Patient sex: F
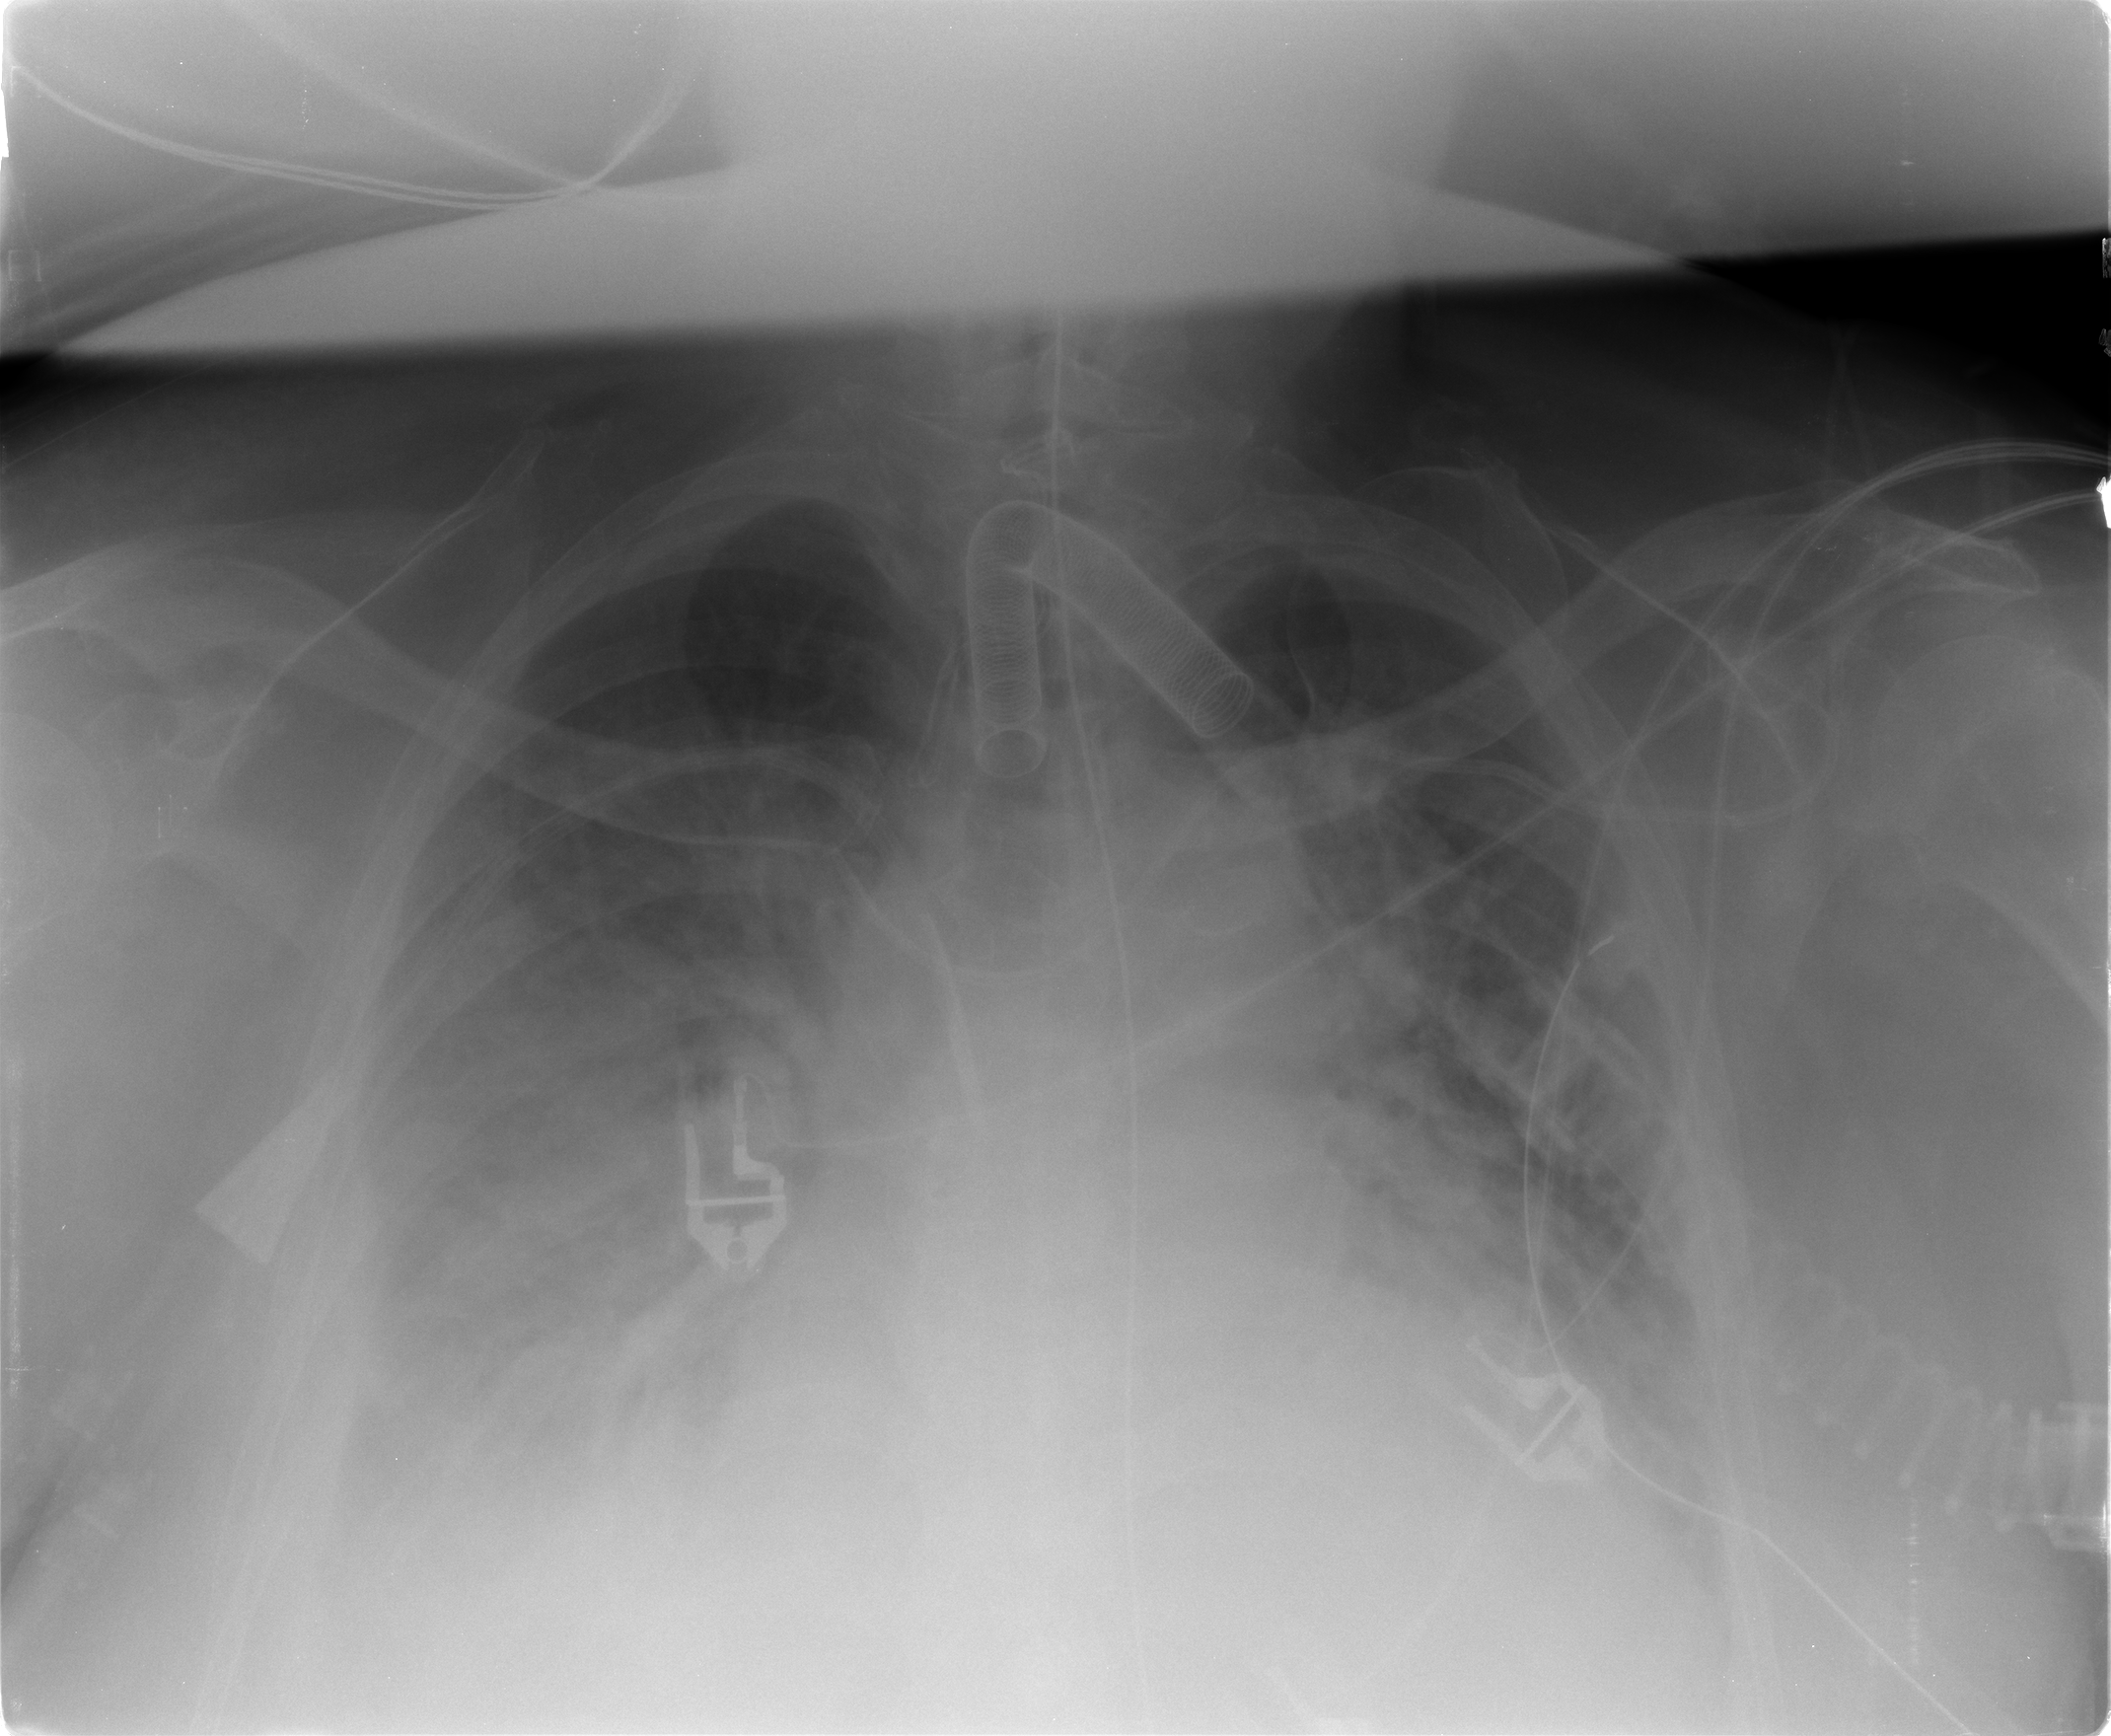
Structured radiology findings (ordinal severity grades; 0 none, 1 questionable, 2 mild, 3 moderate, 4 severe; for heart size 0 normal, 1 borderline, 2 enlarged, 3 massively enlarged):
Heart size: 2
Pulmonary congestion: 3
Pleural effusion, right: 3
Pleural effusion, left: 2
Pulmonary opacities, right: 3
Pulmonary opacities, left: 3
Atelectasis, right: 2
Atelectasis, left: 2